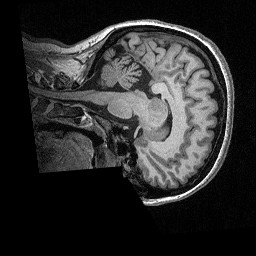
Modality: T1w
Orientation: sagittal
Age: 40
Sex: female
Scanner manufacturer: siemens
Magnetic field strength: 3 T
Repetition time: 2.3 s
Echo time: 0.00298 s